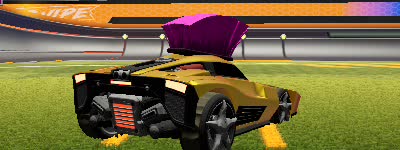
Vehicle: breakout